Question: I am programming in Tasm and want to input a 32 bit number.
I know that i have to input it digit by digit (i hope there is no one call function for number input)
This is my code
'''
. .486
.model small
.code
start:
mov ebx, 0
; enter again and again untill enter is hit
again:
mov ah,01h
int 21h
cmp al, 13
jz next
mov dl, al
mov eax, ebx
mov ebx, 10
mul ebx
mov ebx, eax
mov eax, 0
mov al, dl
add ebx, eax
jmp again
; now find the digits back
next:
; just testing to see if i got number
mov edx, 13
mov ah, 02h
int 21h
mov edx, 10
mov ah,02h
int 21h
mov edx, ebx
mov ah, 02h
int 21h
mov eax, ebx
mov ebx, eax
xor edx, edx
xor cl, cl
; find digits and push into stack from last to first so when i pop i get digits back
finddigit:
xor edx,edx
mov ch , 10
div ch
push dx ;taking risk dx dl
inc cl
cmp eax, 0
jz print
jmp finddigit
; stored into cl the number of digits
print:
cmp cl,0
jz exit
dec cl
pop dx
mov ah,02h
int 21h
jmp print
exit:
end start
'''
i am stopping input at enter .
i am getting error NTVDM encountered a hard errror.
Thanks
This is my new modified code. It is working fine for some numbers like 2 and 123
but is failing for 333, 4444, 555; (i hope pushing and poping does not modify any registers other than specified):
'''
.486
.model small
.code
start:
mov ebx, 0
; enter again and again untill enter is hit
again:
mov ah,01h
int 21h
cmp al, 13
jz next
mov cl, al
sub cl, 30h
mov eax, ebx
mov ebx, 10
mul ebx
mov ebx, eax
mov eax, 0
mov al, cl
add ebx, eax
jmp again
; now find the digits back
next:
; just testing to see if i got number
mov edx, 13
mov ah, 02h
int 21h
mov edx, 10
mov ah,02h
int 21h
mov eax, ebx
mov ebx, eax
xor ecx, ecx
mov ebx, ebp
; find digits and push into stack from last to first so when i pop i get digits back
finddigit:
xor edx,edx
mov ebp , 10
div ebp
push edx
inc cl
cmp eax, 0
jz print
jmp finddigit
; stored into cl the number of digits
print:
cmp cl,0
jz exit
dec cl
xor edx,edx
pop edx
add dl,30h
mov ah,02h
int 21h
jmp print
exit:
mov ah,4ch
int 21h
end start
'''
I am running this is MS-DOS CMD.exe window A pop up Error comes:

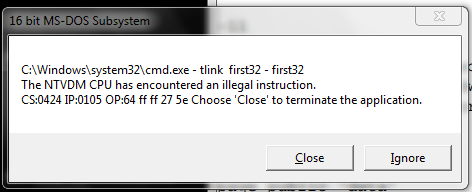
Answer: Assuming this is for DOS environment (due to 'int 21h'):
There are some bugs in your code.
'1.' Read character function returns its output in 'al', that's ok. But then you immediately destroy the value of read character with the following sequence:
'''
mov dl, al ; the character read now in dl
mov eax, ebx ; eax is now 0 in the first loop
mov ebx, 10 ; ebx is now 10
mul ebx ; the result of mul ebx is now in edx:eax,
; the character read (in dl) is lost.
'''
So you can't store the character in 'dl' if you are going to do 'mul ebx', because 'mul reg32' outputs the result in 'edx:eax'. You could store it eg. in 'cl' or 'ch' instead.
'2.' Other bug which I notice is that you are attempting to multiply ASCII values by 10 (in the previous code). You should first subtract the value of '0' of every read character before multiplication, that would be 'sub al, 30h' or 'sub al, '0''.
'3.' Third bug is in the following sequence:
'''
xor edx,edx
mov ch , 10
div ch
push dx ;taking risk dx dl
inc cl
cmp eax, 0
jz print
jmp finddigit
'''
Here you are dividing 'ax' by 'ch', which obviously does not work right for 32-bit division. As it seems that you want to have your dividend in 'eax', clear 'edx' with 'xor edx, edx' (as you do), and then divide 'edx:eax' with a 32-bit register, eg. 'ebp', 'esi' or 'edi' (those seem to be unused in your code so far), and you'll get the quotient in 'eax' and the remainder in 'edx'.